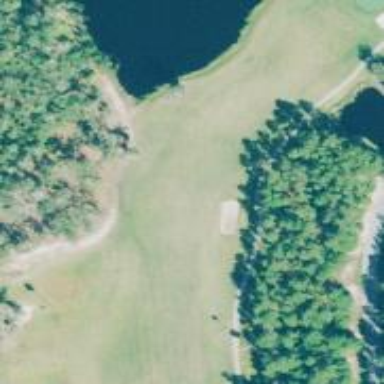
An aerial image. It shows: Golf fairway surrounded by grass.